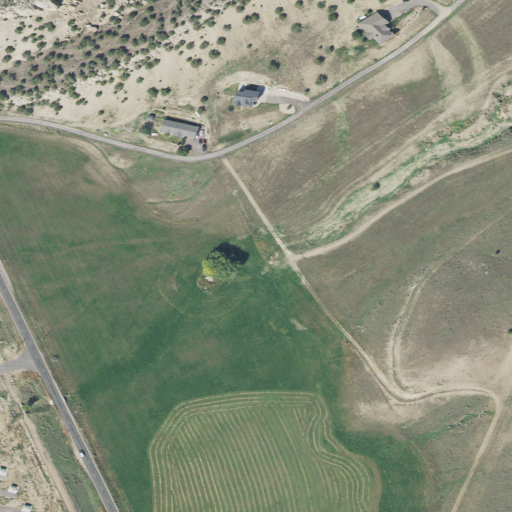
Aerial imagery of valley in Utah named Dry Hollow containing shrub, cultivated crops, open development, grassland, pasture, and evergreen forest